Brain MRI, t2w sequence, axial 2D slice.
Patient: age 51, sex F, weight 95 kg, height 1.95 m
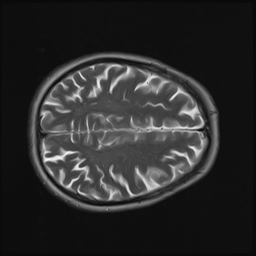